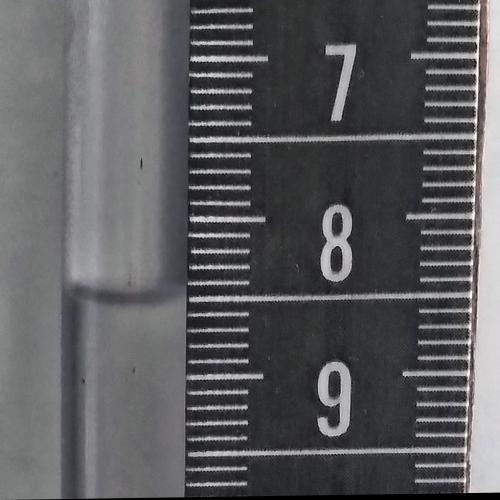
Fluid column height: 8.5 cm